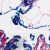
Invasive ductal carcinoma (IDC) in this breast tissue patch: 0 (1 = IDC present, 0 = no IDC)